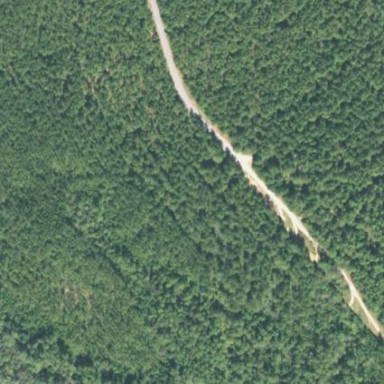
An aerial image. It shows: Forest dominated by needle-leaved trees.